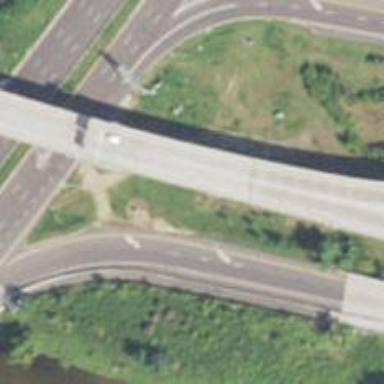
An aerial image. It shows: Motorway junction.